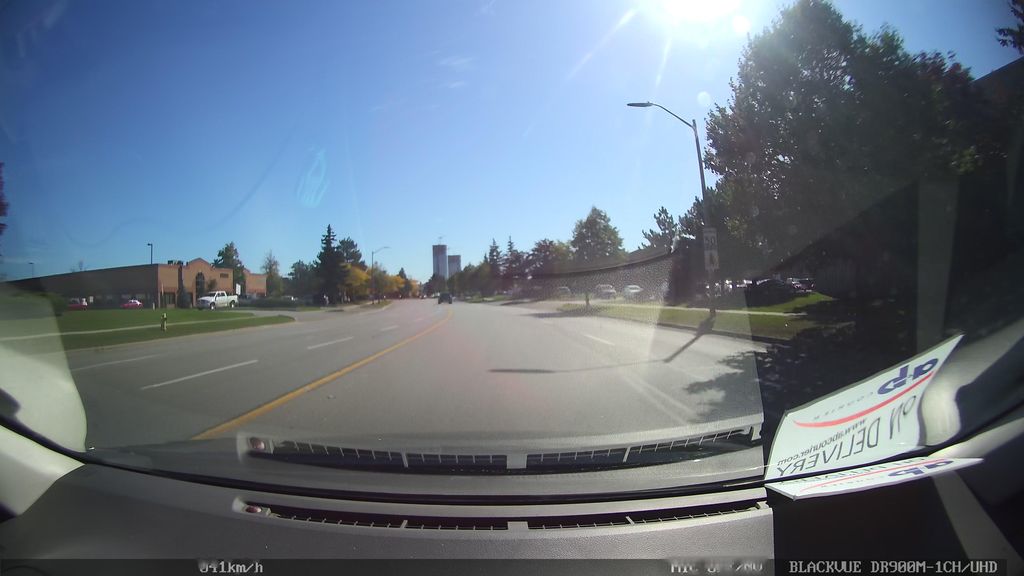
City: toronto